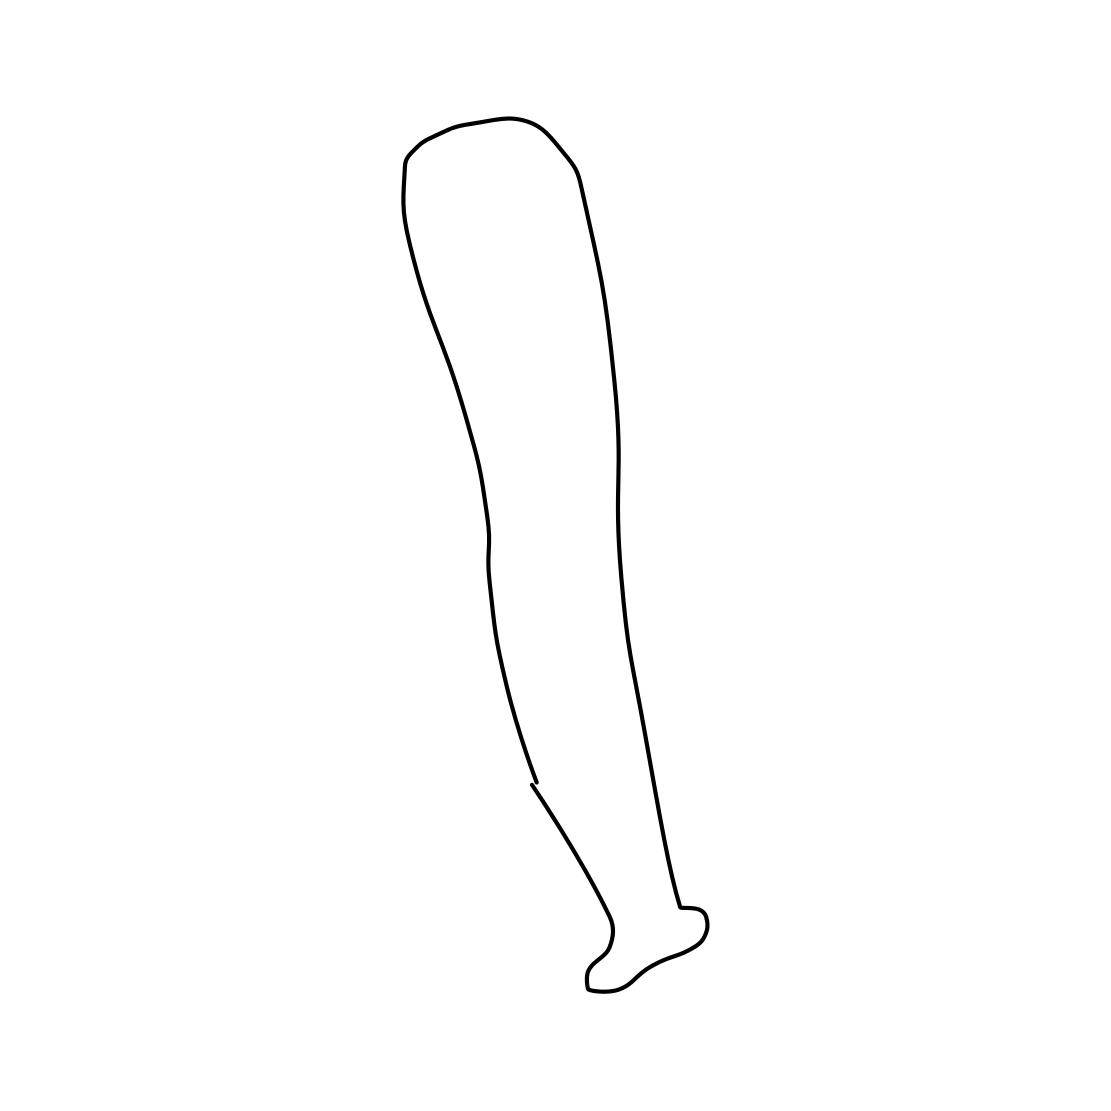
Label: baseball bat